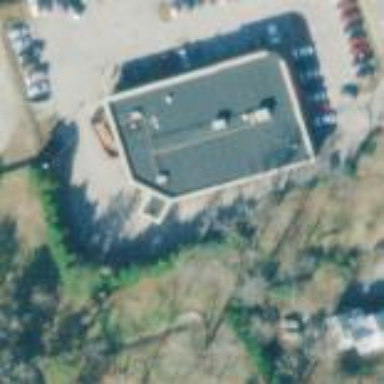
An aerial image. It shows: Building that is pharmacy providing healthcare services.